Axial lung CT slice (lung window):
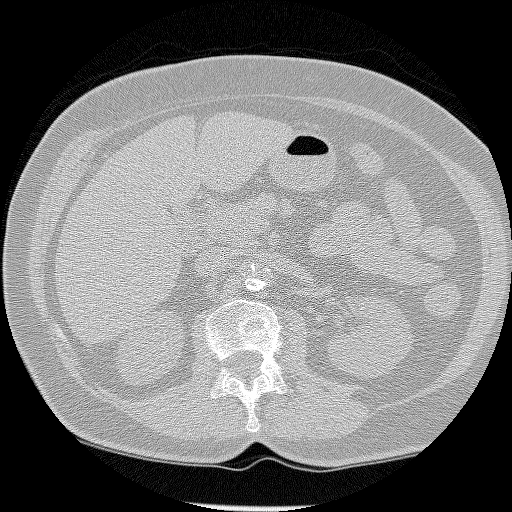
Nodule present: no